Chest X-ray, AP view. Patient: 43 years old, sex F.
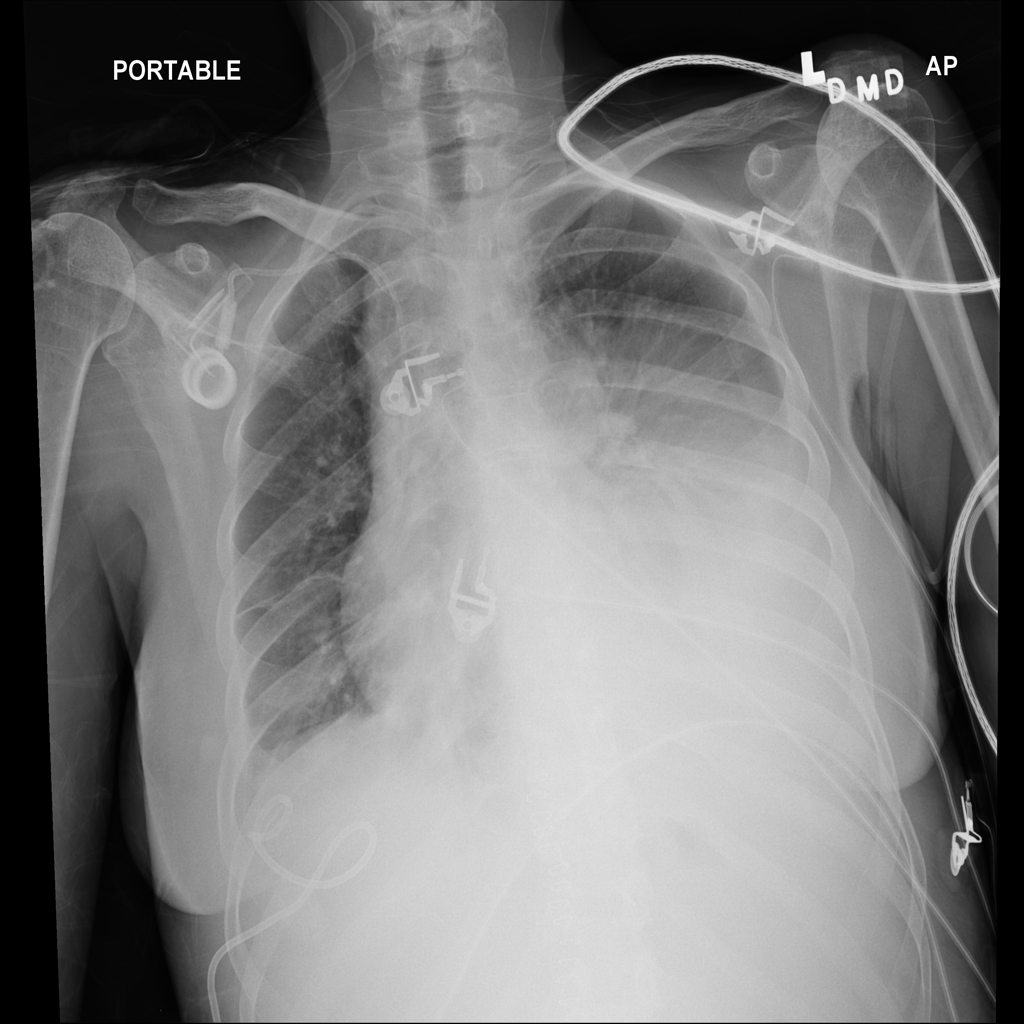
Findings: Consolidation, Effusion, Mass, Nodule